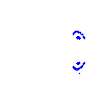
Particle: proton